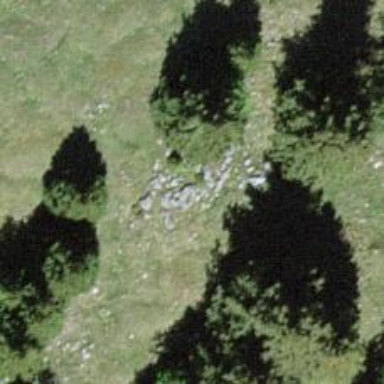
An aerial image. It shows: Needle-leaved tree in natural setting.